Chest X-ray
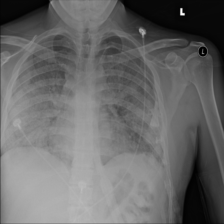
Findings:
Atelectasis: negative
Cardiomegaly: negative
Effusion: negative
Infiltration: positive
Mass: negative
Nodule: positive
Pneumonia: negative
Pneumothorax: negative
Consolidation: negative
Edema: negative
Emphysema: negative
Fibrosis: negative
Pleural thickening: negative
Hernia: negative